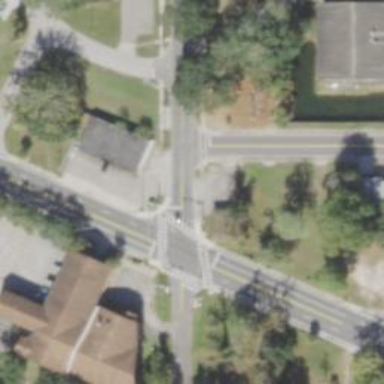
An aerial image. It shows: Marked crossing on footway.